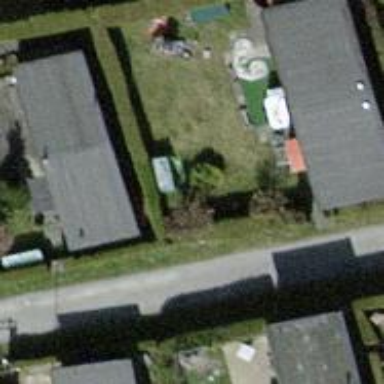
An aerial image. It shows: Static caravan building.